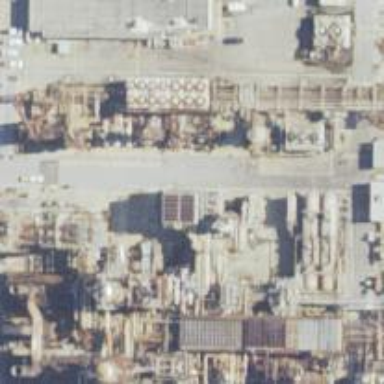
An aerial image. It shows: Industrial building.